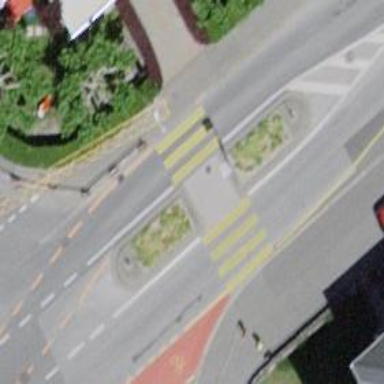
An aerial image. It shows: Uncontrolled zebra crossing with central island.